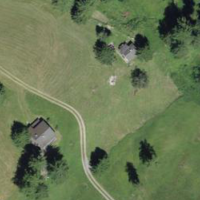
EUNIS habitat code: 24
Species observed at this site:
Papilio machaon
Erebia medusa
Lysandra bellargus
Colias hyale
Boloria titania